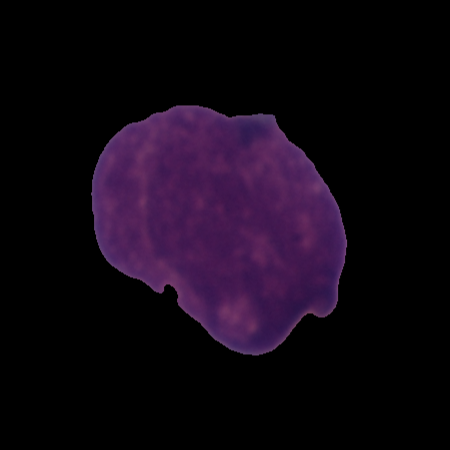
Label: cancer